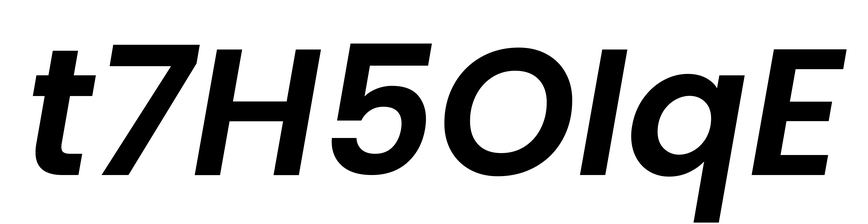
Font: Poppins-SemiBoldItalic